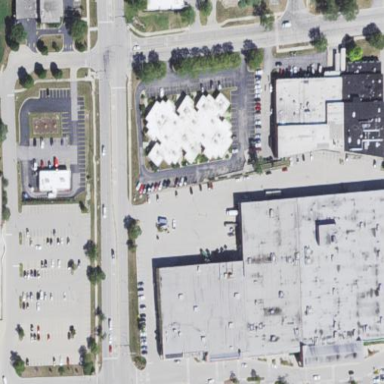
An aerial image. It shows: Retail building.